Question: I am developing a POST lambda function. I want to return "Location" in the header. So I configure API Gateway, like below:
<URL>
when I call the API, I am receving the "Location" correct in the header, but I am still receiving it on return message. Look below:
[
My python code:
'''
def os_create_subscription (event, context):
customer_id = event["customer-id"]
subscription_id = 12345
header_location = ("/customers/%s/subscriptions/%d" % (customer_id, subscription_id))
result = {"Location": header_location}
return result
'''
So i would like to have the Location just in the header. Is there anyway to do this?
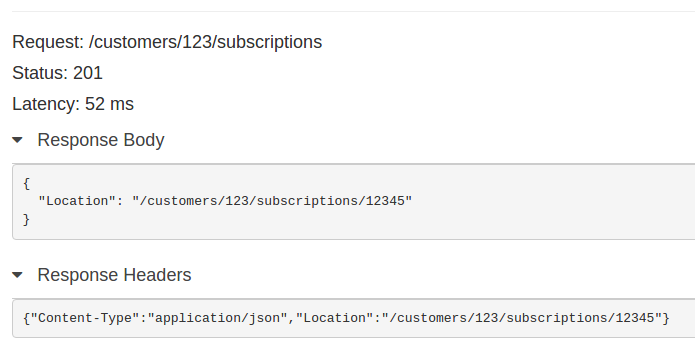
Answer: Header mapping from response bodies was a recently added to API Gateway. You can see examples in our <URL>.
Your mapping should be: 'integration.response.body.Location'
Apologies for misreading. To remove the Location from the response body, you would need to have a mapping template with an empty JSON body.